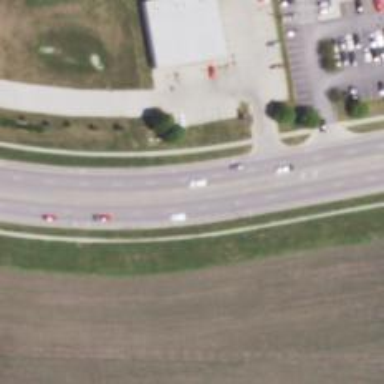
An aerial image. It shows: Primary road with asphalt surface.